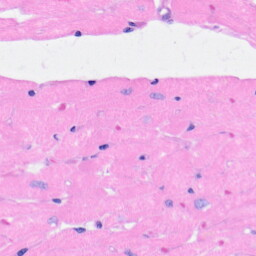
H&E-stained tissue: Heart